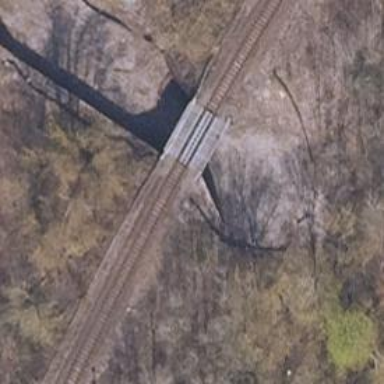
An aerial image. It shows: Bridge over railway line.